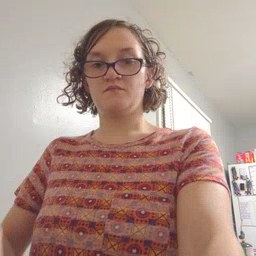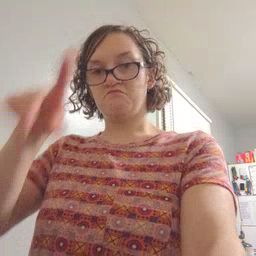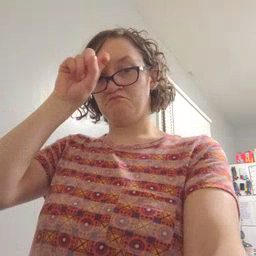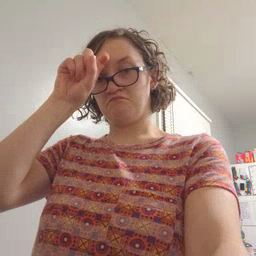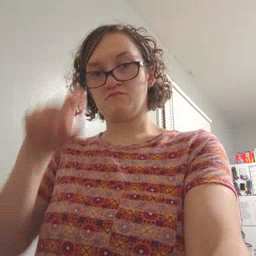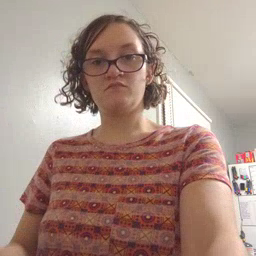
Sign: puzzle